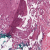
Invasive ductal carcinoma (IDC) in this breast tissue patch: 0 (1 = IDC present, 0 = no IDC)